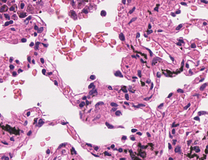
Tumor epithelial tissue: no
Tumor-associated stroma tissue: no
Normal tissue: yes